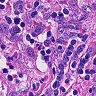
Metastatic tissue present: no